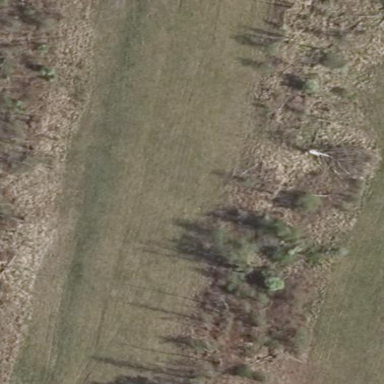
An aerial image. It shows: Wet meadow in wetland area.